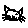
Label: cat